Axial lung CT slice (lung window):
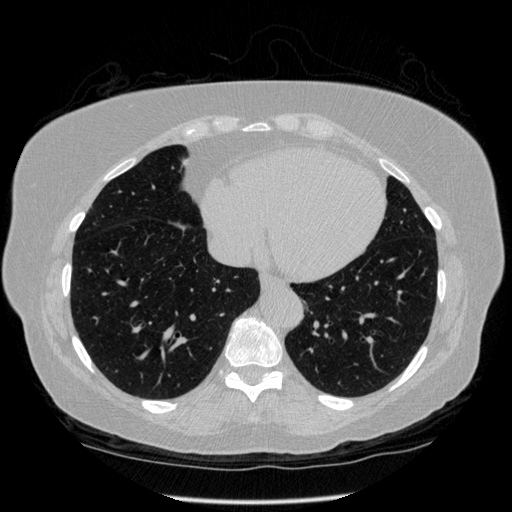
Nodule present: no